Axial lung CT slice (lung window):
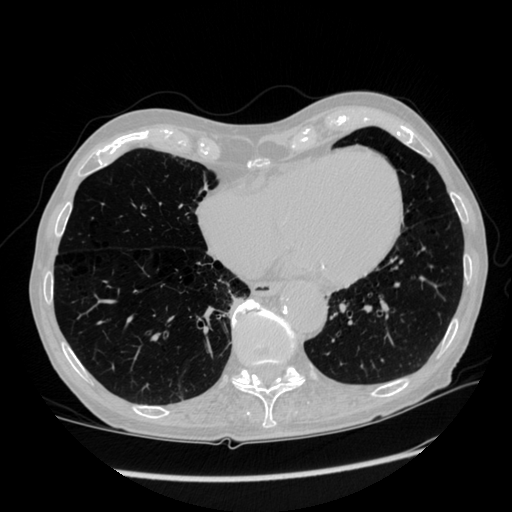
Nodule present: no